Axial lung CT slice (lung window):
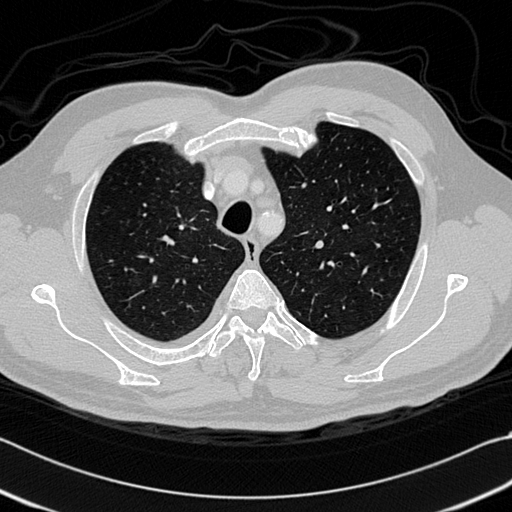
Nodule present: no